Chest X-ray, PA view. Patient: 57 years old, sex M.
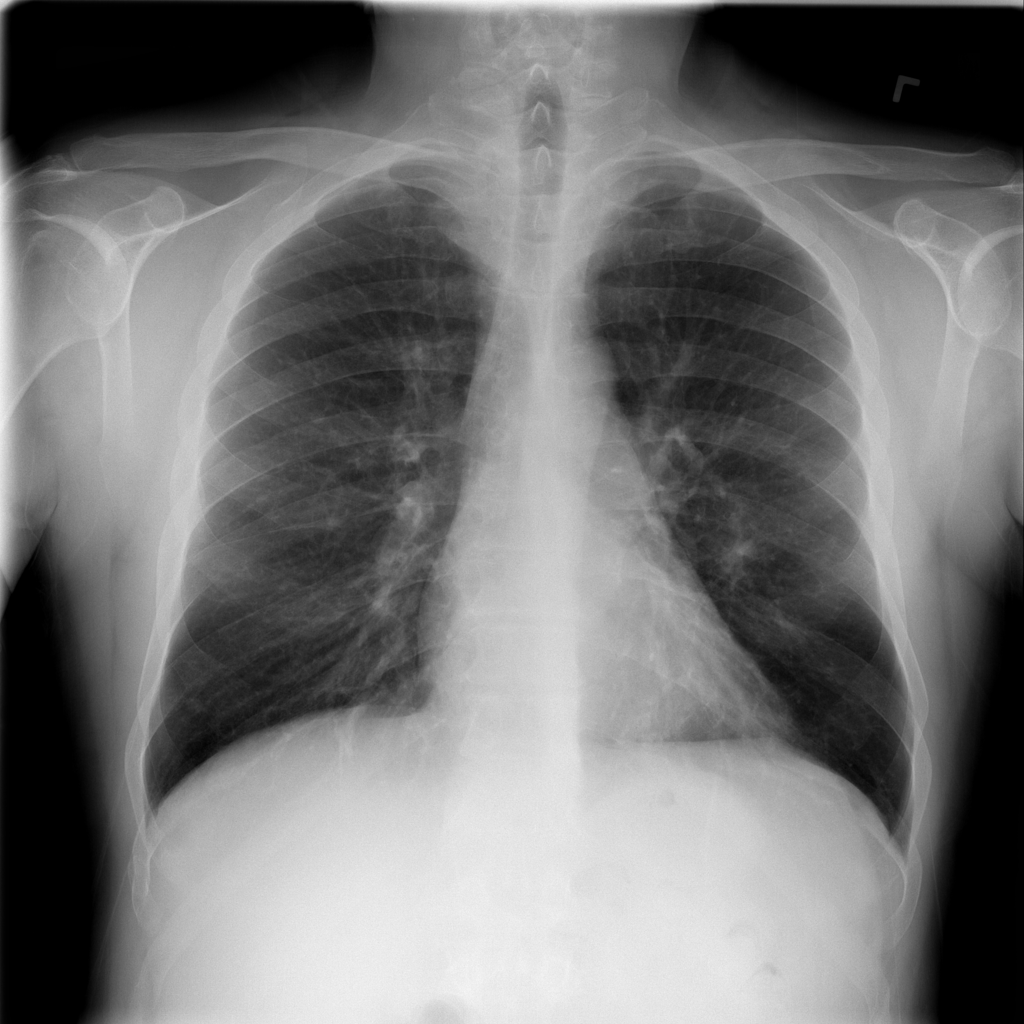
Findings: Infiltration